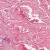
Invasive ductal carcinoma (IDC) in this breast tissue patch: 0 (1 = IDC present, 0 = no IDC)